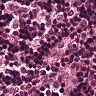
Metastatic tissue present: no